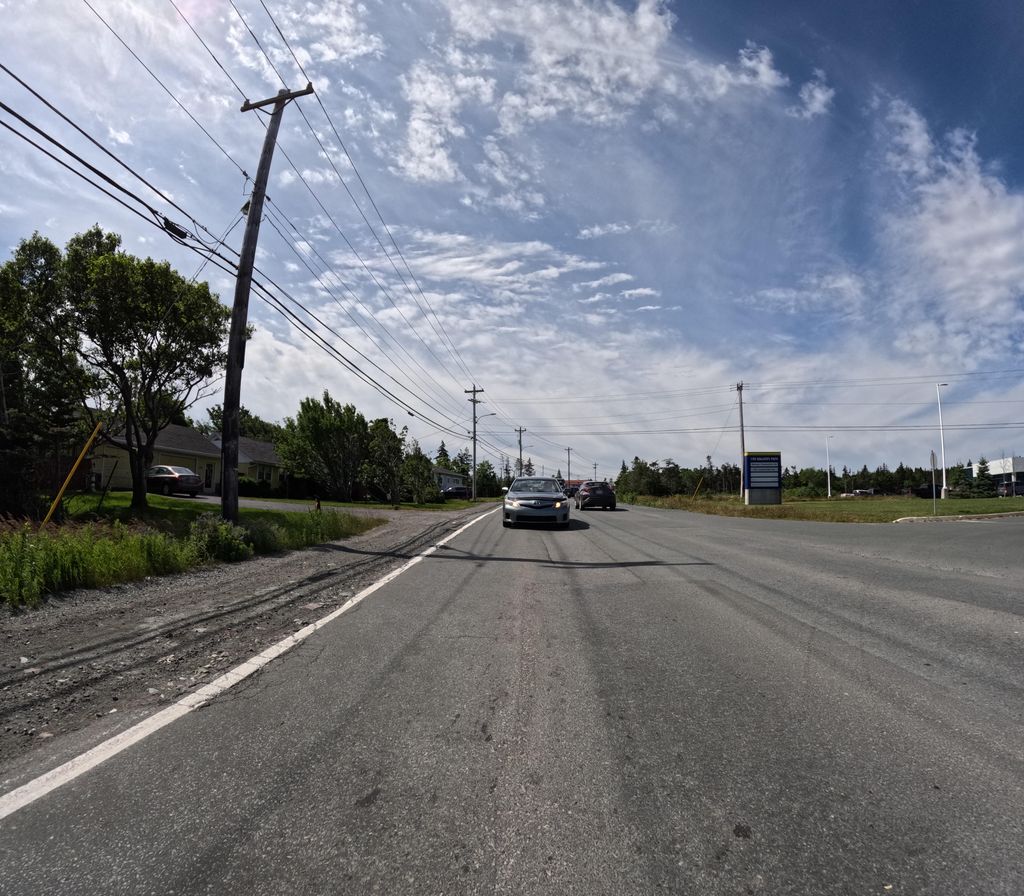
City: st_johns